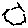
Label: hexagon